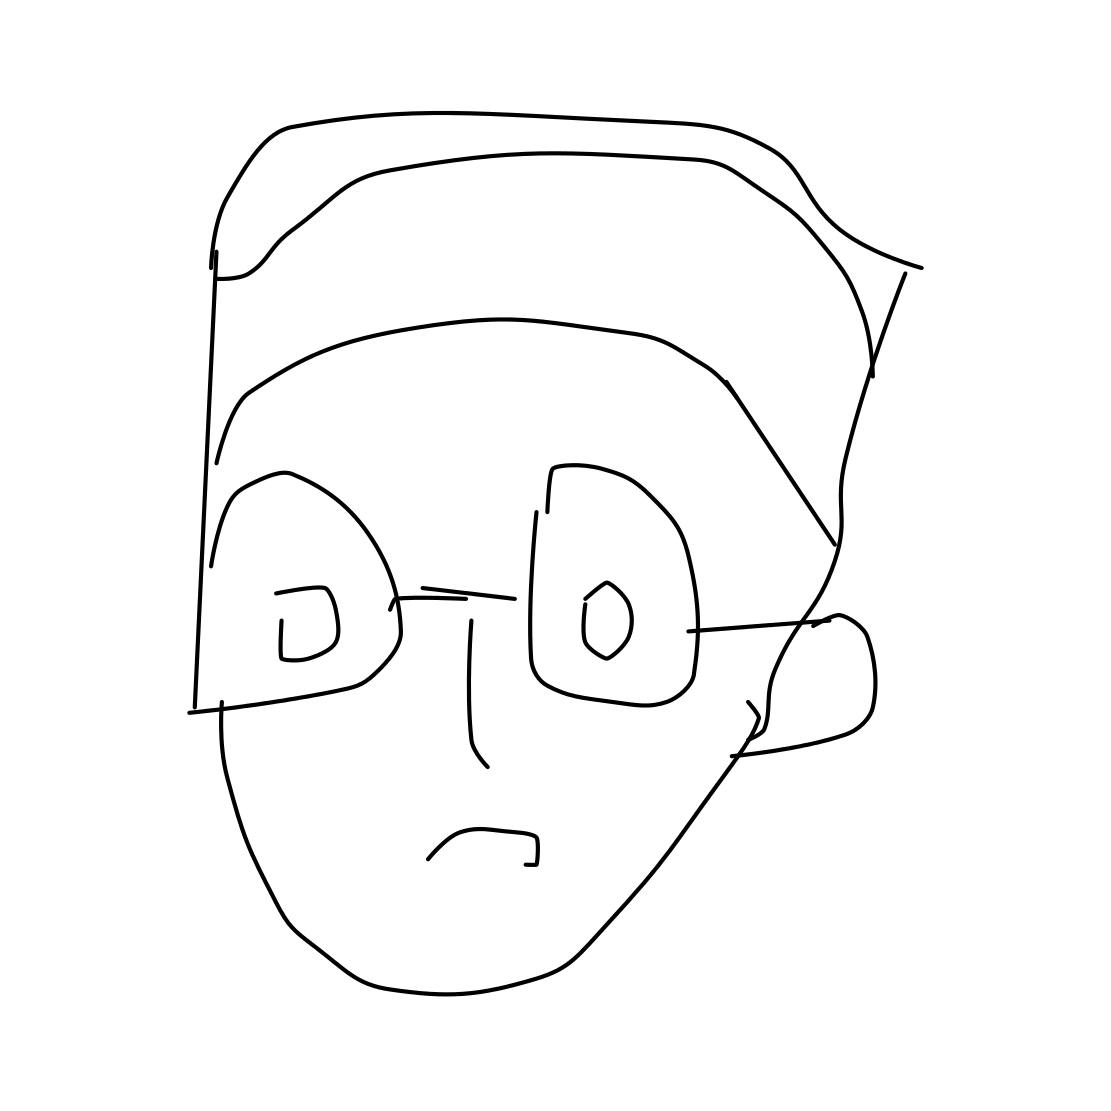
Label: face